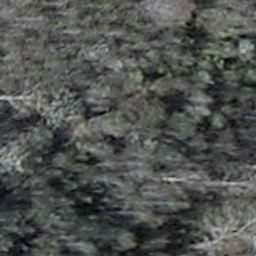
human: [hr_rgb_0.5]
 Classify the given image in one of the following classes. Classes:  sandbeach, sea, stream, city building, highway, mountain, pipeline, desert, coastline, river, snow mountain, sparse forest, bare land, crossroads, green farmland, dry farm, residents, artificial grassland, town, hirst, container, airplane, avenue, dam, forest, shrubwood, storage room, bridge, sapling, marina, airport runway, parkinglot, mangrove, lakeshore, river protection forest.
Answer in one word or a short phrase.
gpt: shrubwood